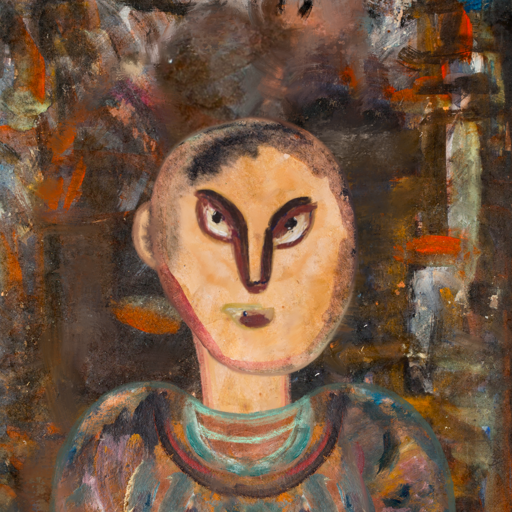
Background: GypsyQueen, Head And Neck Front: Childish, Face Front: After_Raid, Bust: Boggyland, Hair Front: Blank, Head Accessory: Blank, Second Necklace: Blank, Necklace: Blank, Baby: Blank